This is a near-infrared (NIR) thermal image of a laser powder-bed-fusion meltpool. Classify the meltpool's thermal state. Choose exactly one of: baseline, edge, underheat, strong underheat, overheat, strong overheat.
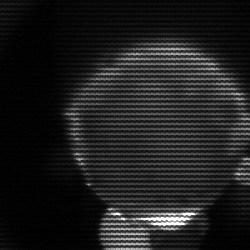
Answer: edge